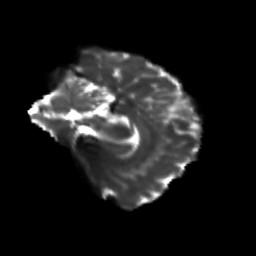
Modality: T2w
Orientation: sagittal
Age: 27
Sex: female
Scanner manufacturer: siemens
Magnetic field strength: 3 T
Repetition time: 3.5 s
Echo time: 0.125 s